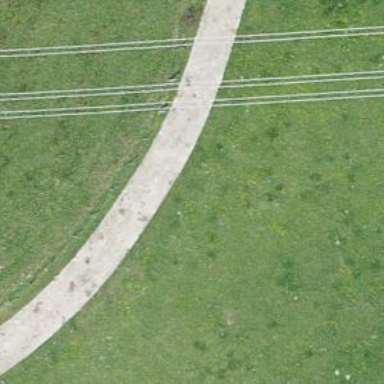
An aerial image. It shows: Concrete track with grade 1 quality.